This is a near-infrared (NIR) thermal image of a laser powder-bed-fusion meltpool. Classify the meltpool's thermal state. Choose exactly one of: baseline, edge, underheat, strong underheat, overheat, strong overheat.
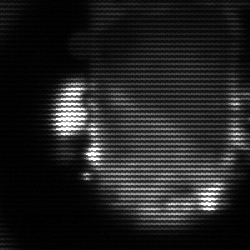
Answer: baseline